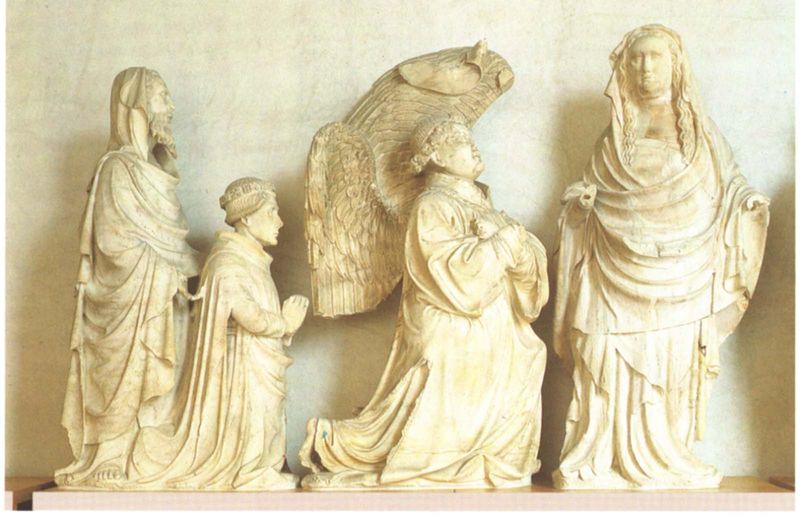
Titel: Grabmal des Kardinals Jean de la Grange
Standort: Avignon, St. Martial (EU - F)
Institution: Avignon, Musée du Petit Palais
Schlagwörter: falten, stein, engel, skulpturen, maria